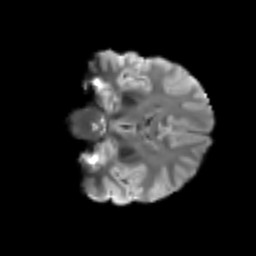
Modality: T2w
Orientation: coronal
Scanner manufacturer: siemens
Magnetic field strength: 3 T
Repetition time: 3.6 s
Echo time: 0.092 s